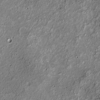
Label: not_dusty